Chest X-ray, PA view. Patient: 17 years old, sex M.
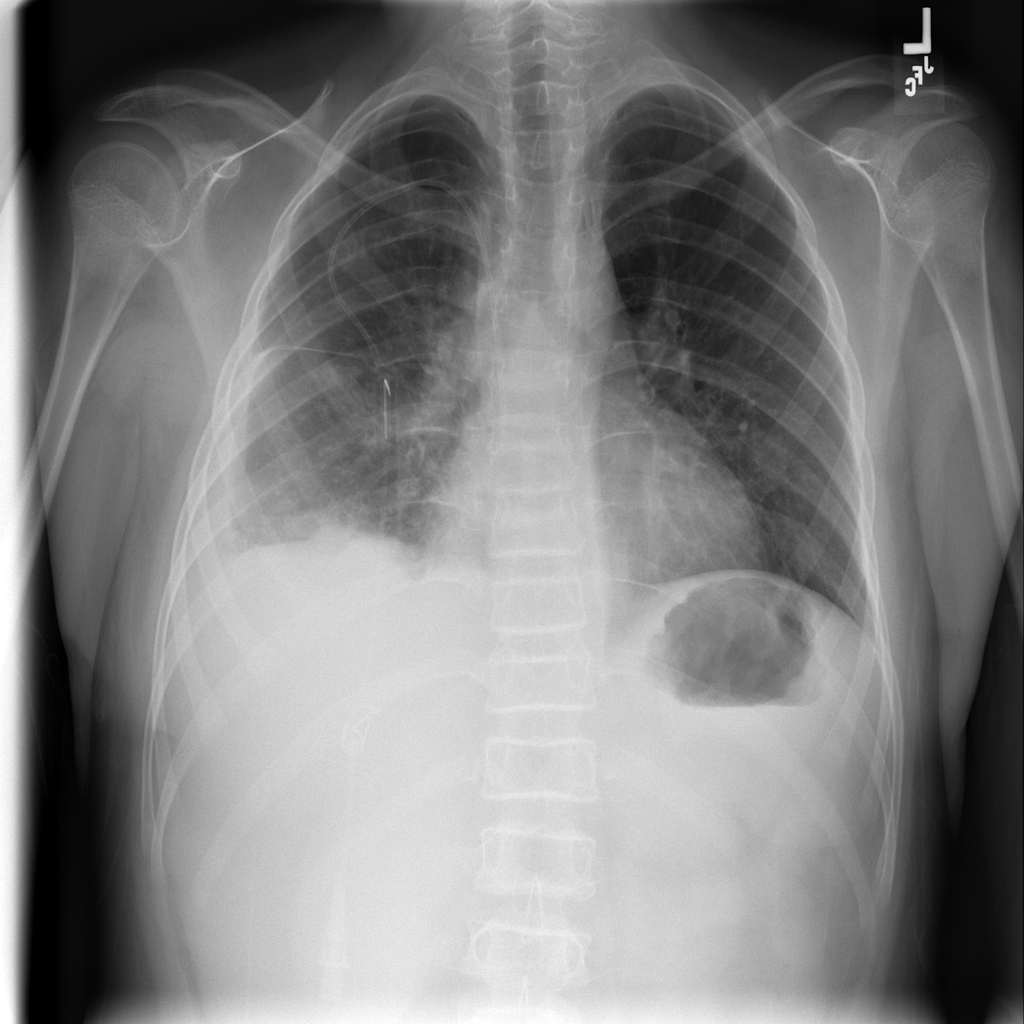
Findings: Atelectasis, Infiltration